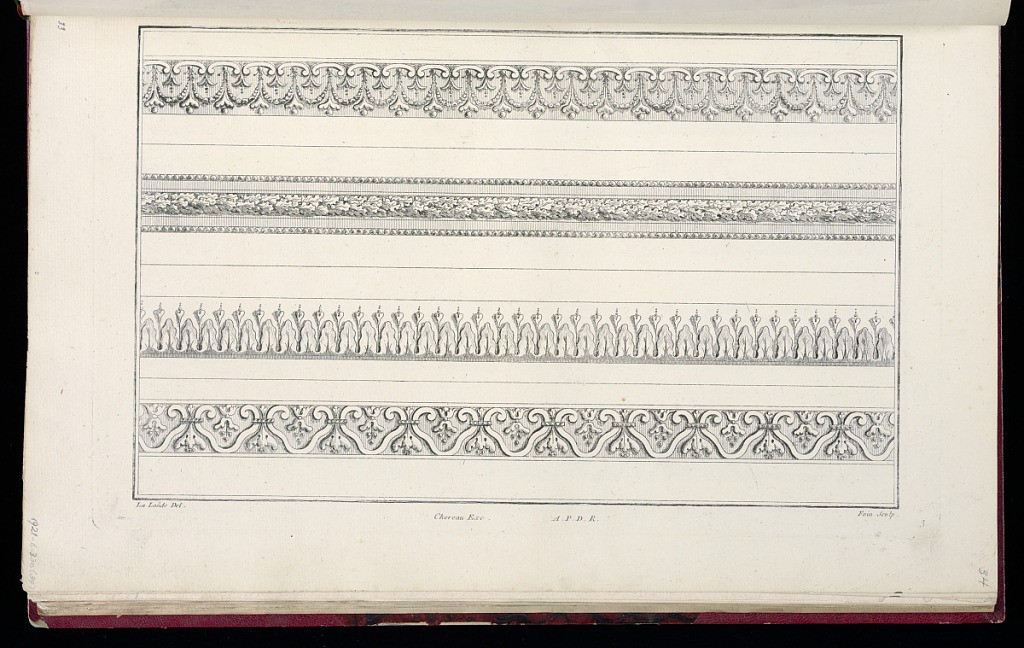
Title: Four Border Designs
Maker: Richard de Lalonde, French, active 1780–96
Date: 1785-1788
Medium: Etching on off-white laid paper
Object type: Print
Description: Four designs for borders, stacked vertically on the plate. From top to bottom, the borders are in the forms of: draped flowers above which are c-curves; a central band of oak leaves with bead course above and below; lamb's tongue and dart; and stylized leaves and bead work. The plate is signed and numbered.